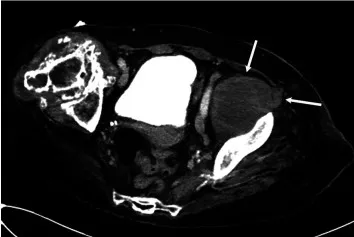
Enlargement of the THA-associated pelvic mass (size: 6 cm x 7.5 cm x 9 cm; arrows).
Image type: radiology (ct)